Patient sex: M
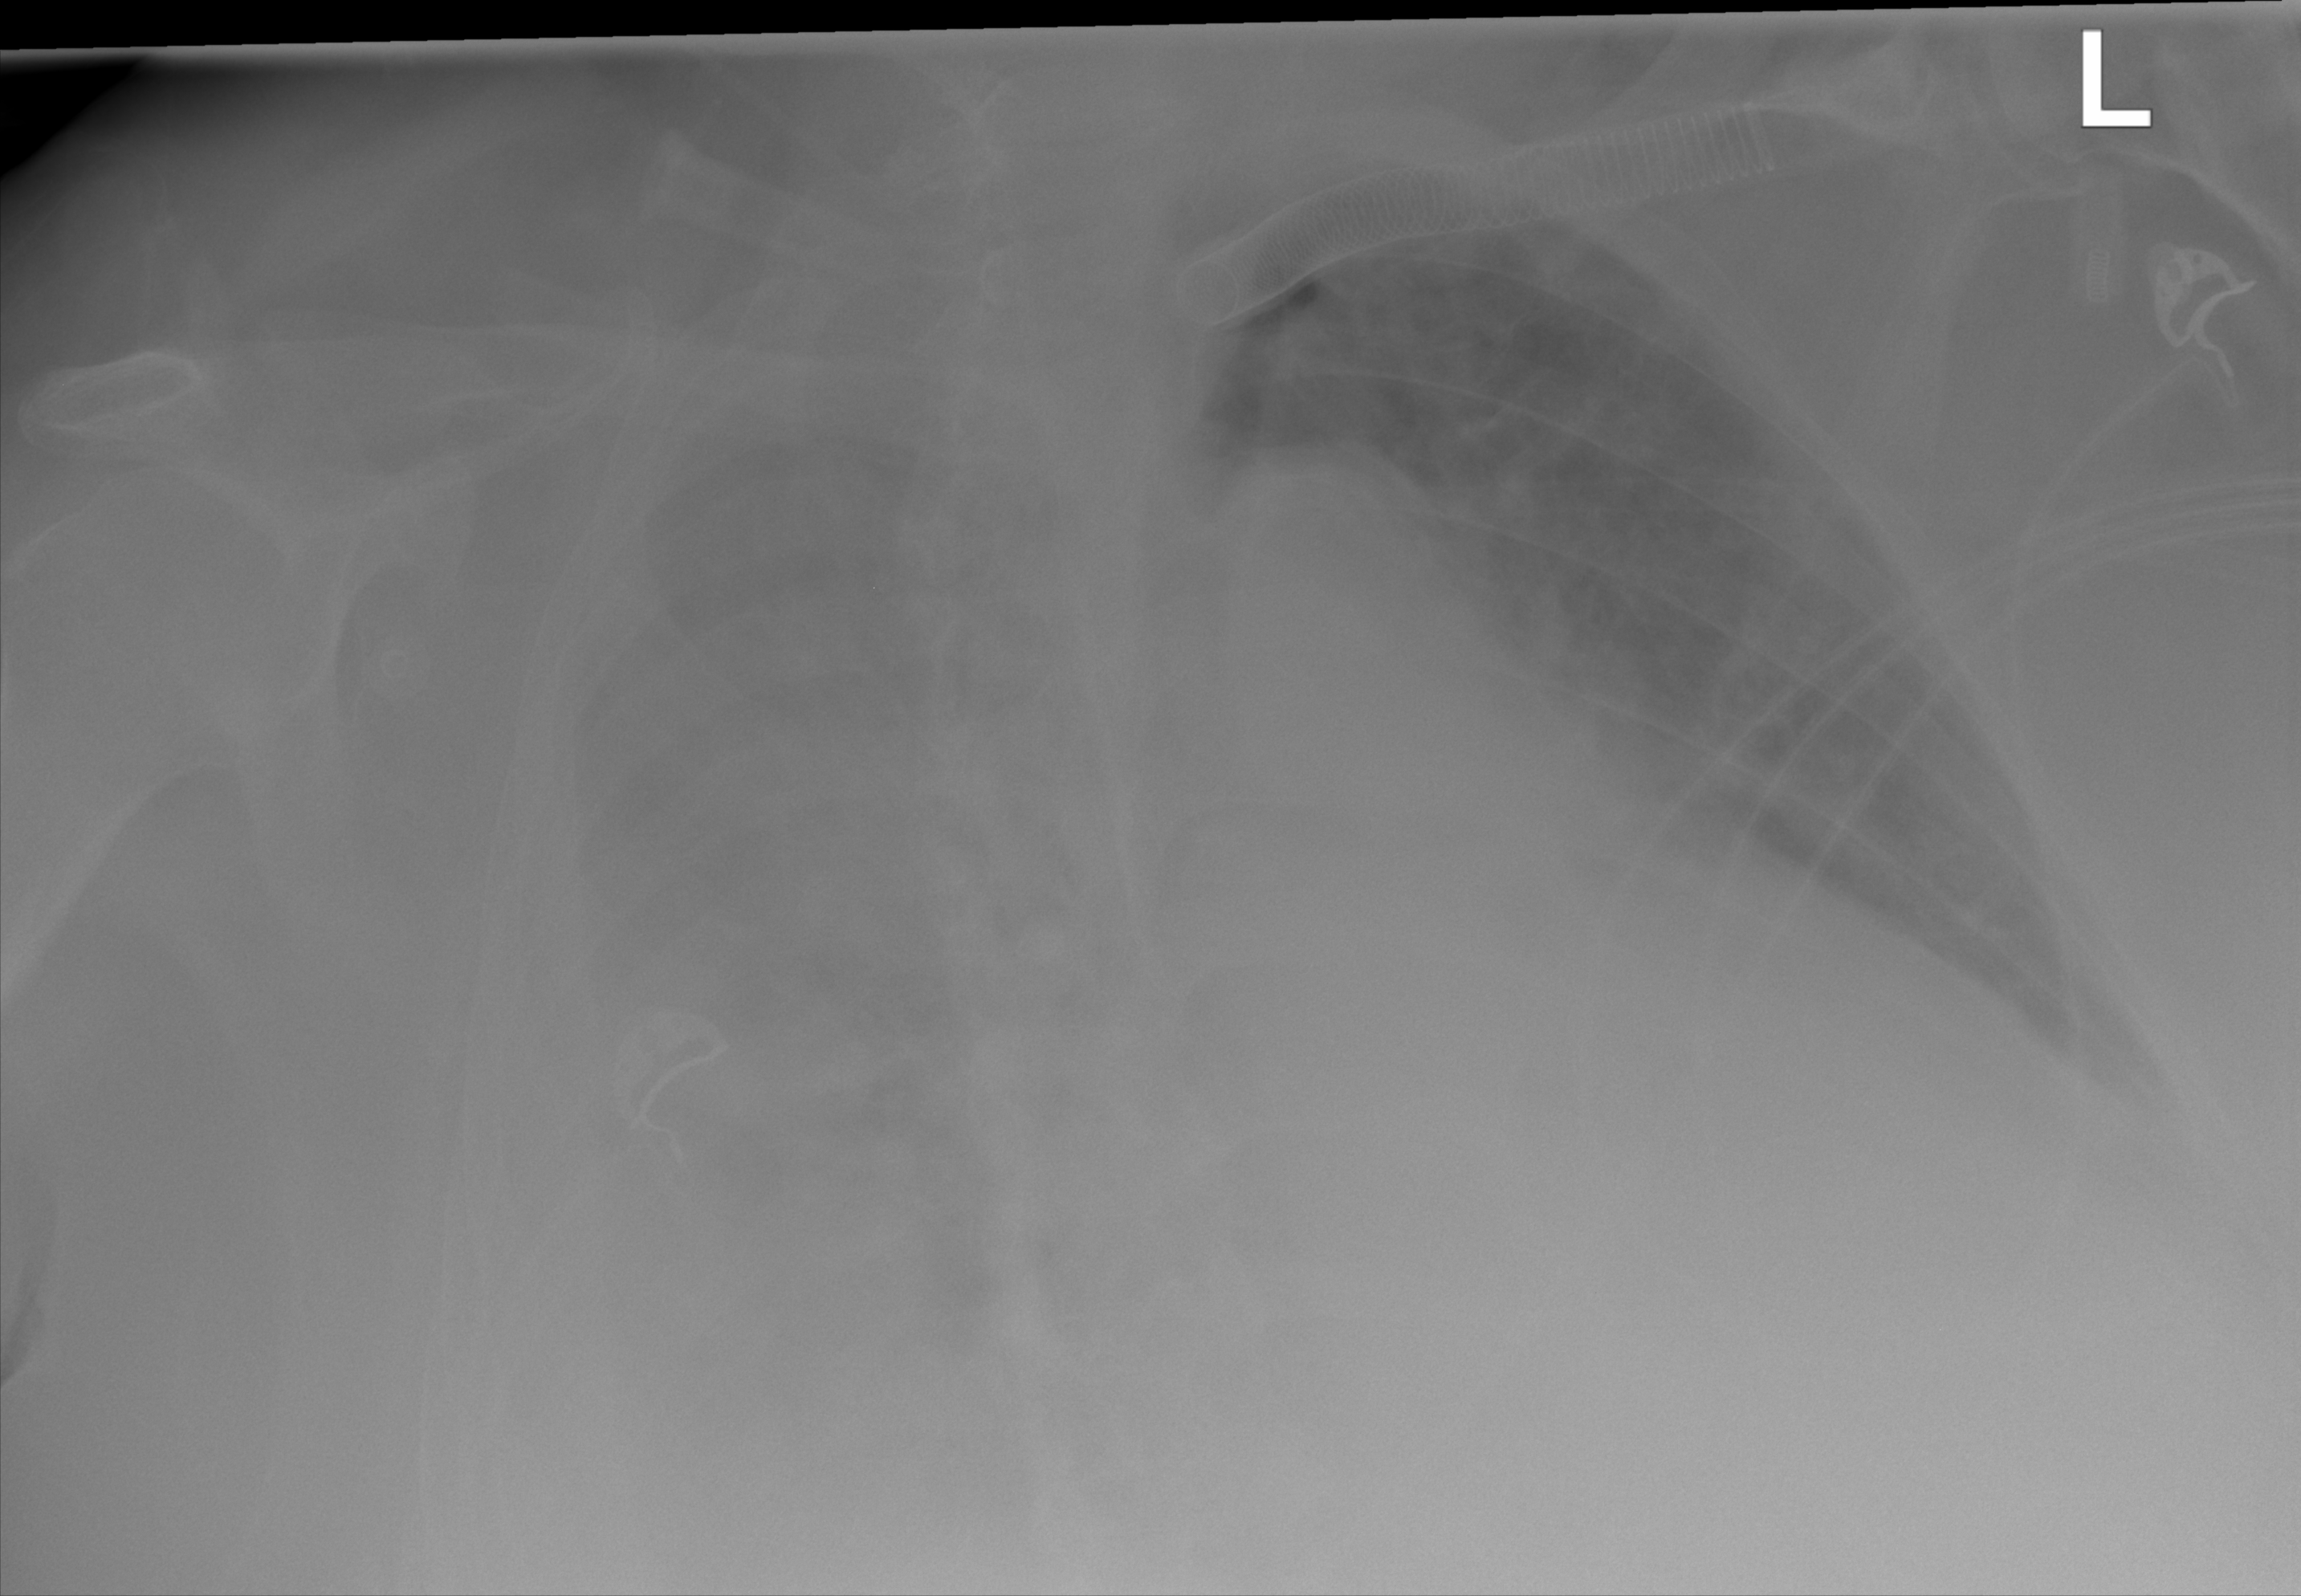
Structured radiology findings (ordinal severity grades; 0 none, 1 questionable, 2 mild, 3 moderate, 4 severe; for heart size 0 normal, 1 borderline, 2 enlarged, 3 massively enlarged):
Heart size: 2
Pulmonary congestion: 2
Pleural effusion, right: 3
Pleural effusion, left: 2
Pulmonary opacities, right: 0
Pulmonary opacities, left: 0
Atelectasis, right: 2
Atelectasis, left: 0